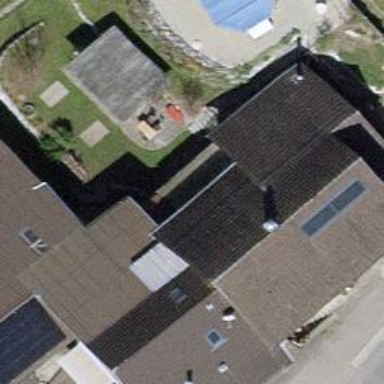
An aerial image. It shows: Semi-detached house.